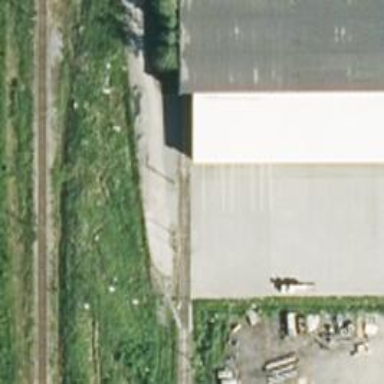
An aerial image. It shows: Rail spur with electrified contact line.